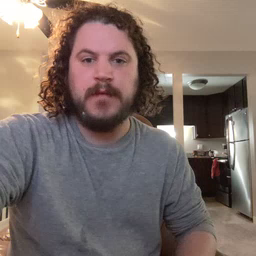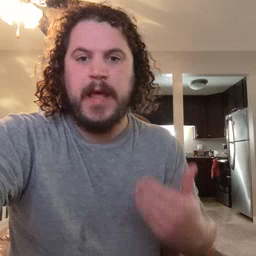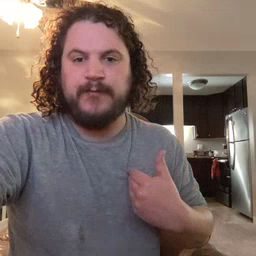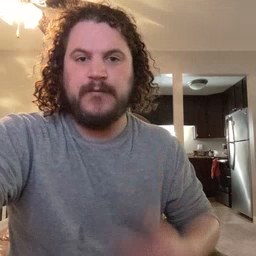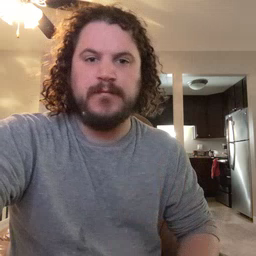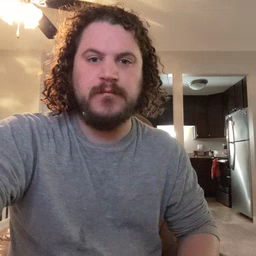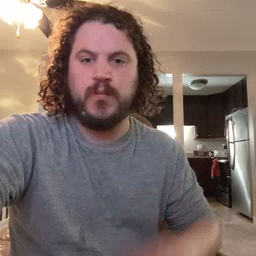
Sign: have